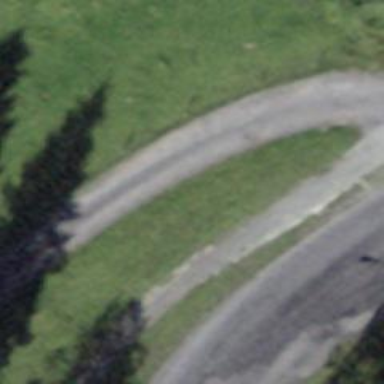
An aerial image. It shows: Service road with gravel surface of grade 2 track type.